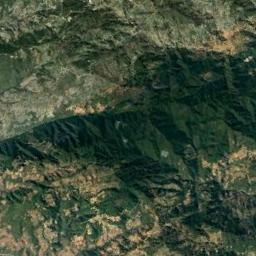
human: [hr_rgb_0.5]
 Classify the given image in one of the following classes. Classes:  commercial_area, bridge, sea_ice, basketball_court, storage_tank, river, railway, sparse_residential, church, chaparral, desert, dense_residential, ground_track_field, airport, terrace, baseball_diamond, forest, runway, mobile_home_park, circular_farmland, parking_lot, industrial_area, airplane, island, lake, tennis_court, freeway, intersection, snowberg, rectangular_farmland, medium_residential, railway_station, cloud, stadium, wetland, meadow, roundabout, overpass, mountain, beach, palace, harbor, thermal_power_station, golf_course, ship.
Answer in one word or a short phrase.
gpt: mountain